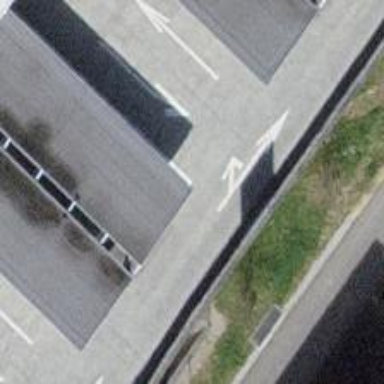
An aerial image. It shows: Concrete parking aisle designated as service road.